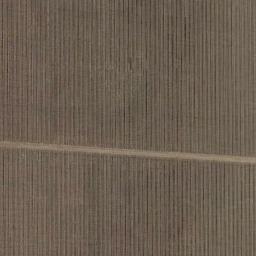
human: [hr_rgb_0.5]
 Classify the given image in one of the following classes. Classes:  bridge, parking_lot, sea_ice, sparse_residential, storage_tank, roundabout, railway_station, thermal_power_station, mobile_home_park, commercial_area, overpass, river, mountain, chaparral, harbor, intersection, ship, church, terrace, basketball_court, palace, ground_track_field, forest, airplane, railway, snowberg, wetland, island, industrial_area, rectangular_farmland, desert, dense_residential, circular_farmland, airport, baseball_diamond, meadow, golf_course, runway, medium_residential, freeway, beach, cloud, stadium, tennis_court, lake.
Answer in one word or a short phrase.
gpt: rectangular_farmland